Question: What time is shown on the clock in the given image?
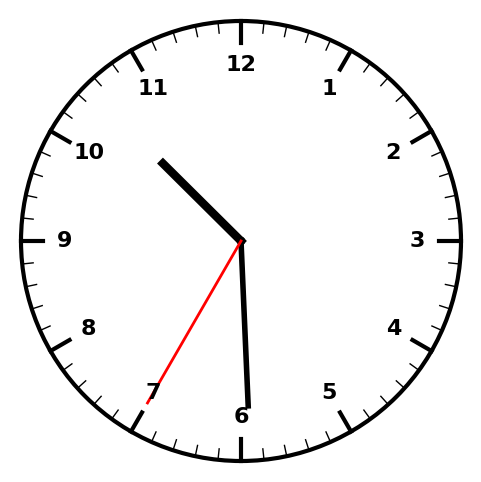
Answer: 10:29:35